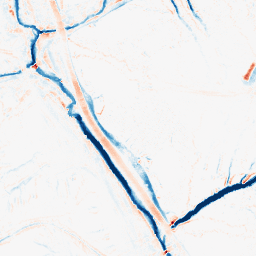
Category: morphological
Decomposition family: tophat_combined
Decomposition parameters: size: 5
Upsampling method: bicubic
Upsampling parameters: scale: 2
Upsampling scale: 2